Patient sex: M
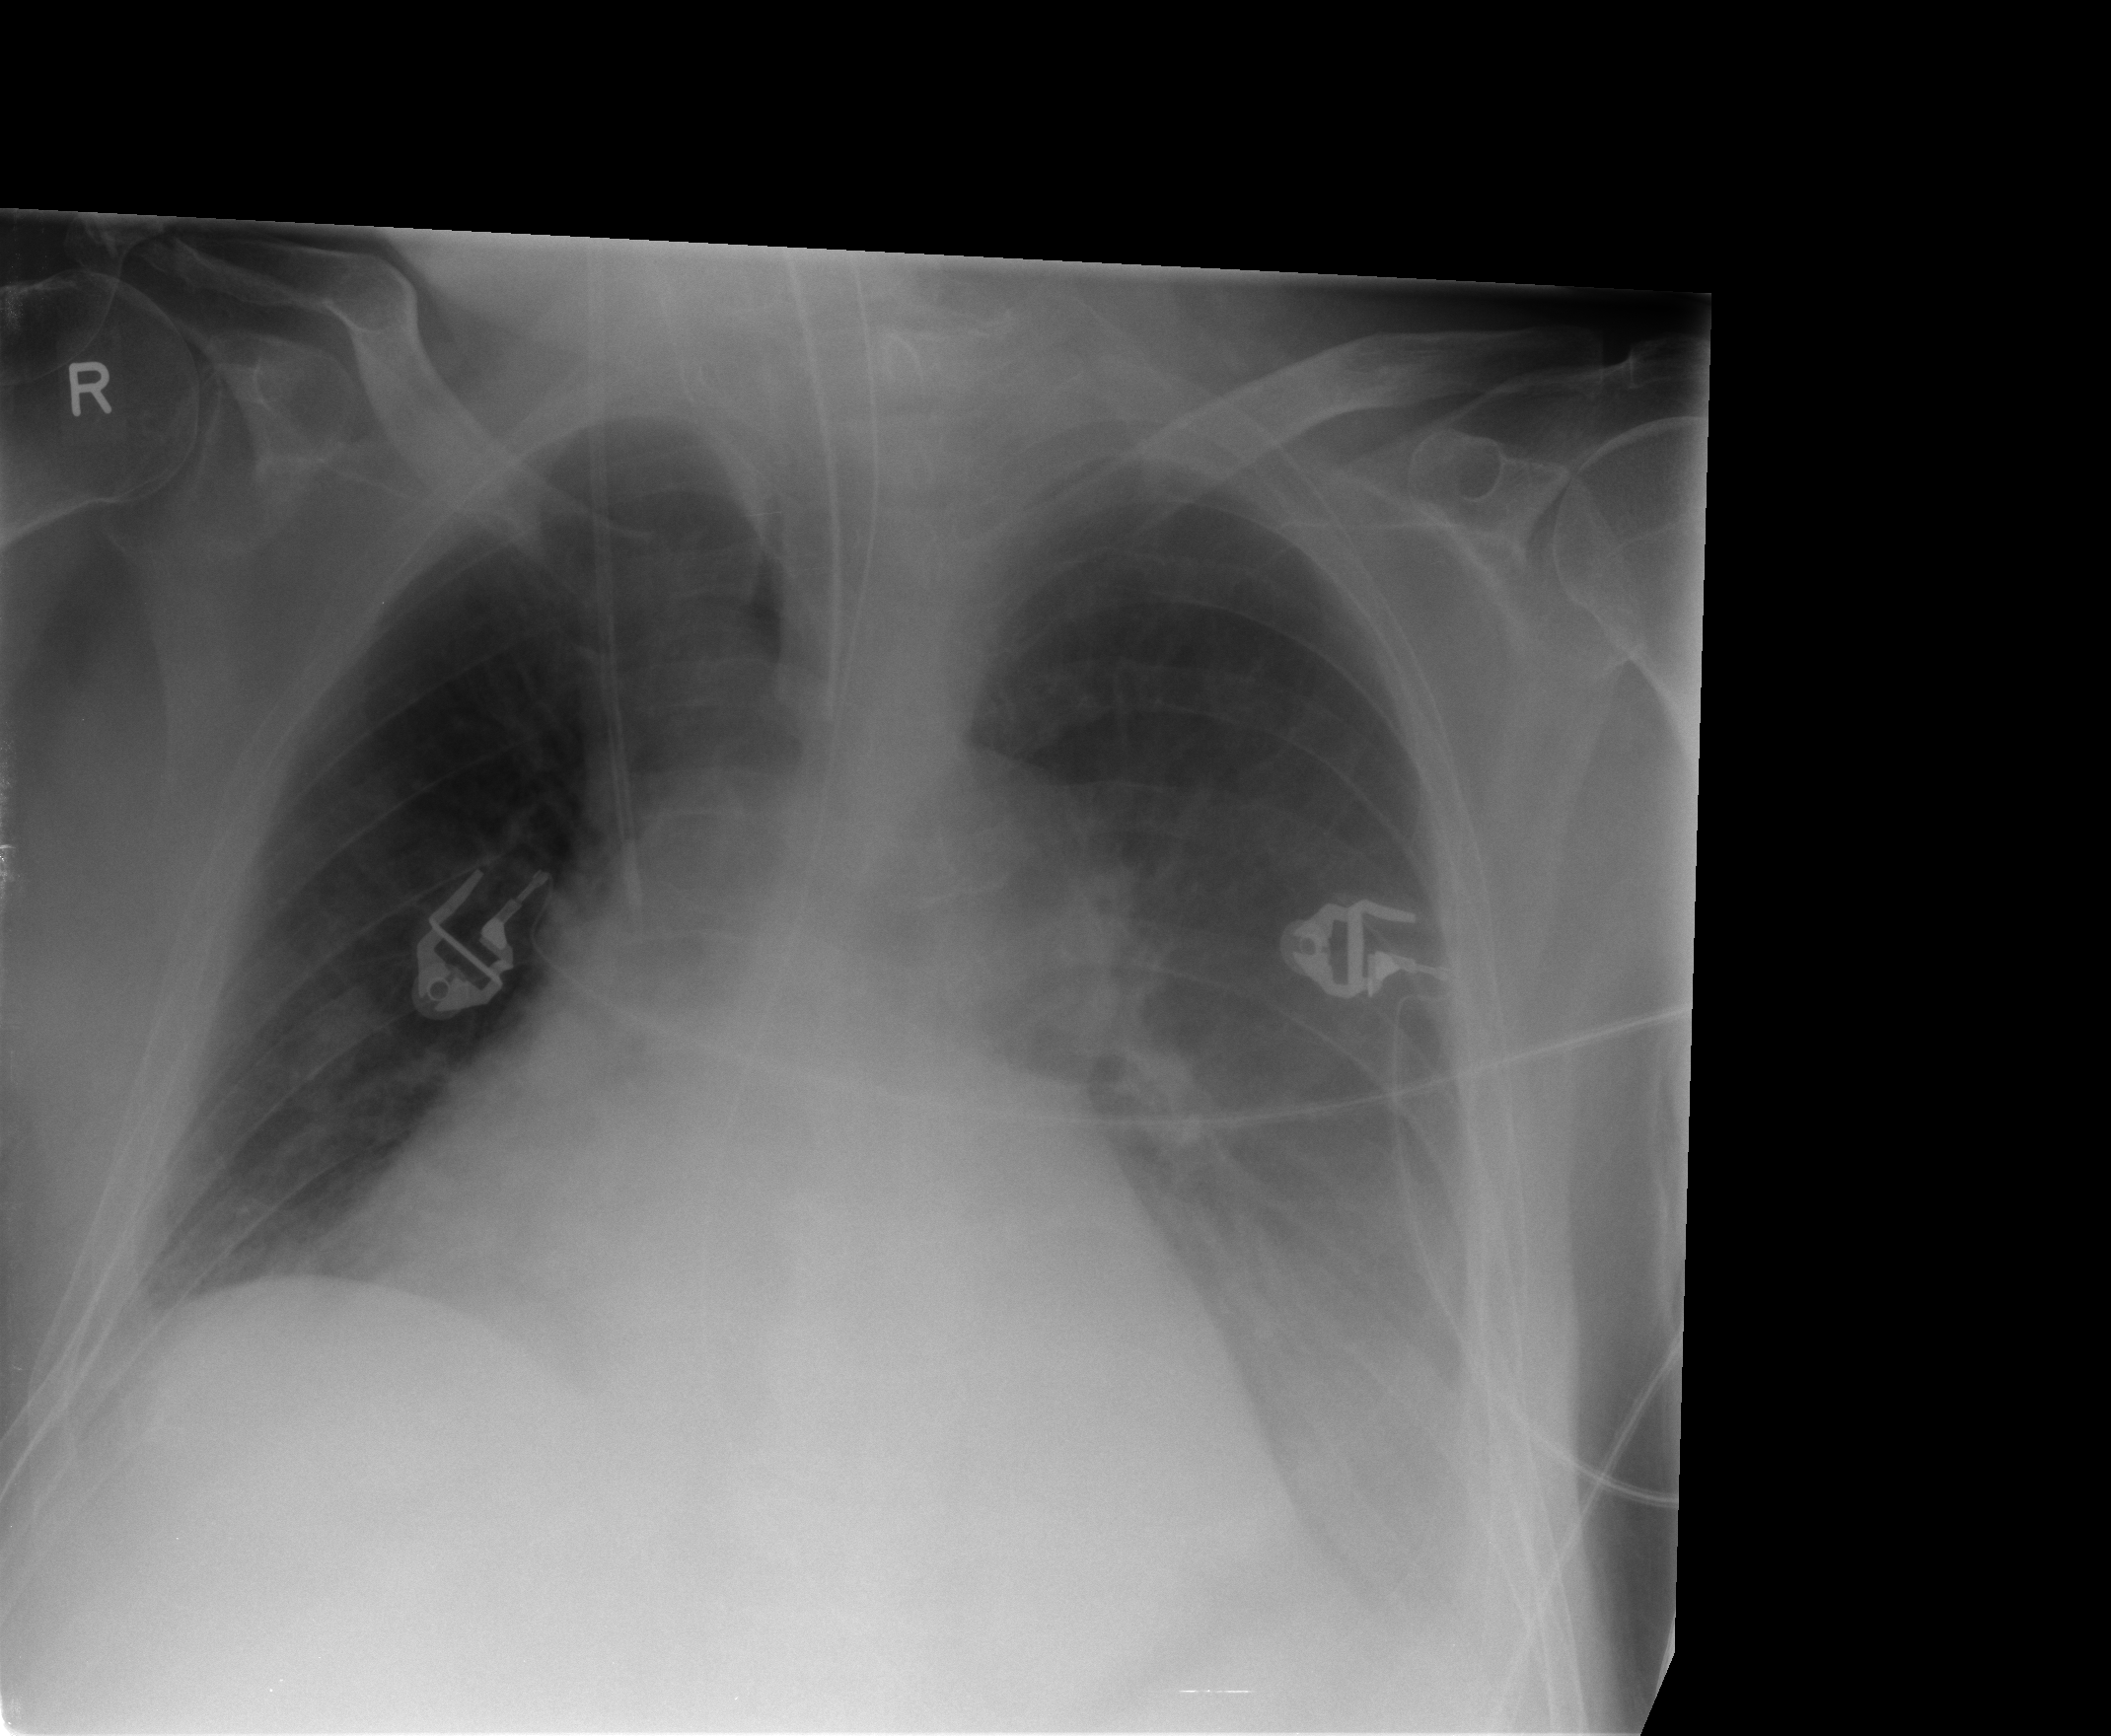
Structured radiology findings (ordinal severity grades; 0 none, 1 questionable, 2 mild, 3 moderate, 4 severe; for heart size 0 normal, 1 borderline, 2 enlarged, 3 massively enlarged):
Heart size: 2
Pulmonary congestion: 1
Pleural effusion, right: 2
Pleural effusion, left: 2
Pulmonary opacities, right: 0
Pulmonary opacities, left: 0
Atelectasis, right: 2
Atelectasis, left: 2